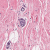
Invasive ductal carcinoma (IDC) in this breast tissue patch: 0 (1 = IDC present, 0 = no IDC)